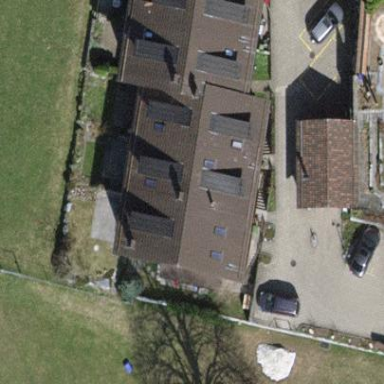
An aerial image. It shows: Terrace building.